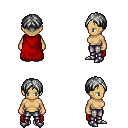
a pixel art fantasy rpg character, female body template, human, tanned skin, red cape, metal pants, gray parted hairstyle, metal boots, four views (front, back, left, right), 2x2 character sprite sheet, small pixel art, hard edges, no anti-aliasing